Interaction volume radius: 10 \u00c5
Interaction volume height: 20 \u00c5
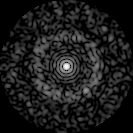
Disorder parameter: 0.8493